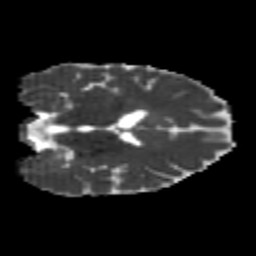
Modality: MD
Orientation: coronal
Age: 25
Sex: male
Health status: healthy
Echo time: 0.074 s